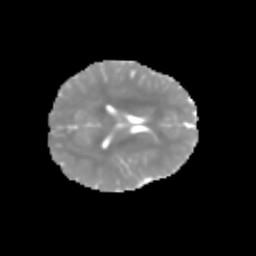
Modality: MD
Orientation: axial
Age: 6
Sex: female
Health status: healthy